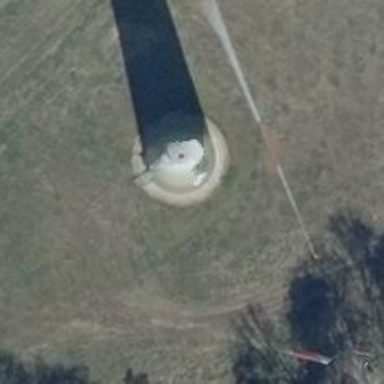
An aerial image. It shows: Wind generator powered by horizontal axis wind turbine.